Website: macys
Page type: customer-info-address
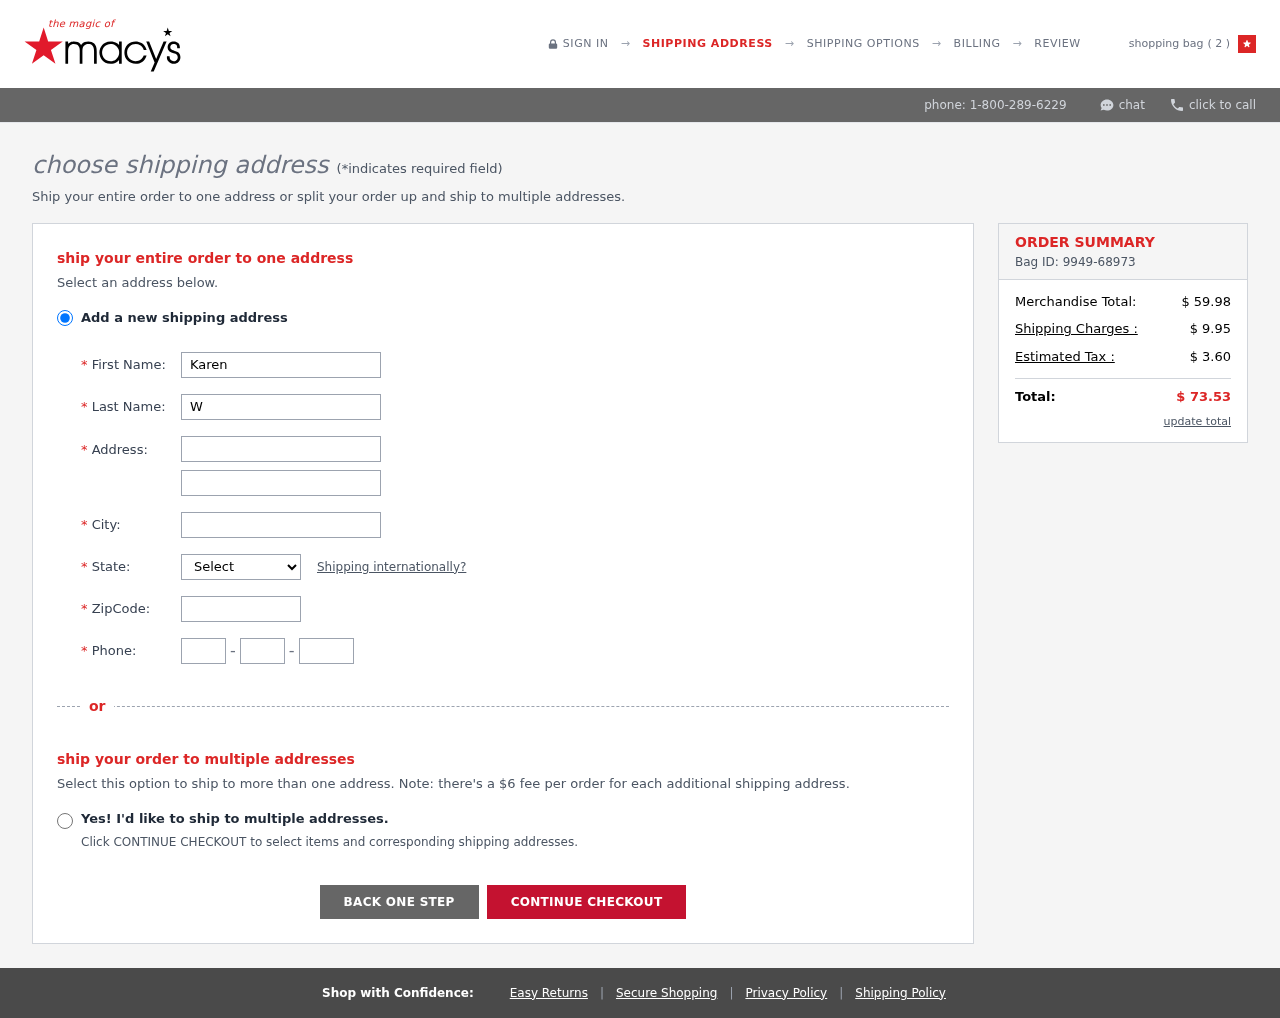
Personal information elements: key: PII_CITY
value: Chelseymouth
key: PII_FIRSTNAME
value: Karen
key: PII_LASTNAME
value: Ward
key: PII_PHONE_AREA
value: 201
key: PII_PHONE_PREFIX
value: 967
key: PII_PHONE_SUFFIX
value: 5069
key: PII_POSTCODE
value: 38418
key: PII_STATE_ABBR
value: DC
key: PII_STREET
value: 950 Crystal Summit
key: PII_STREET2
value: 903 Kelly Field
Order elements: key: ORDER_NUM_ITEMS
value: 2
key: ORDER_ID
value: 9949-68973
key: ORDER_SUBTOTAL
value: $ 59.98
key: ORDER_SHIPPING_COST
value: $ 9.95
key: ORDER_TAX
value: $ 3.60
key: ORDER_TOTAL
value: $ 73.53